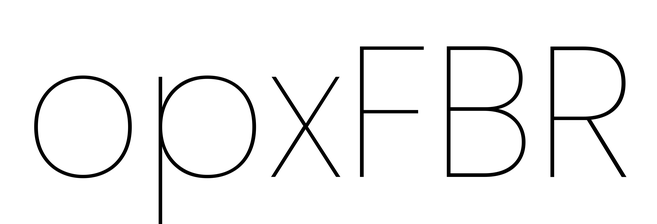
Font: Poppins-Thin